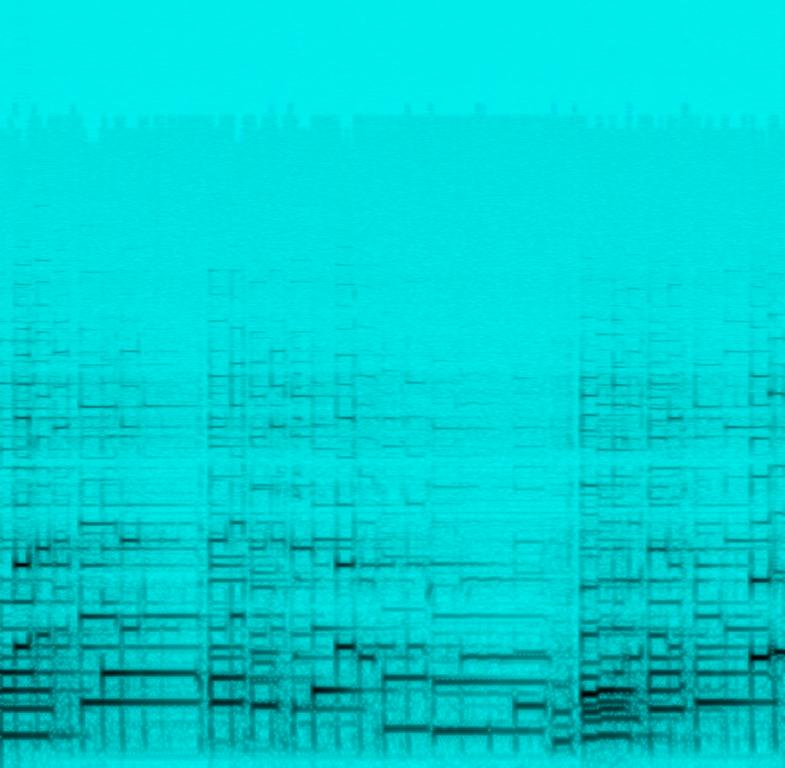
The low quality recording features a jazzy electric guitar melody. The recording is noisy and it is in mono - regardless, it sounds calming and relaxing.